Interaction volume radius: 5 \u00c5
Interaction volume height: 35 \u00c5
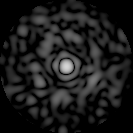
Disorder parameter: 0.8465